Question: Using vs'12, internet Application Template, asp.net MVC4 C# with Kendo UI and Razor Views

Curious on why it won't allow me to create a Folder, then why it won't let me save to anywhere but a "Server MapPath"
1. Why not?
2. Whats the workaround? / the Right way to manage Files ( documentation would suffice )
3. Why can you only upload 29 images at same time, yes maxRequestLength="<PHONE>" is set 29 works fine and fast, 30 takes 5 minutes and displays "The connection was reset"
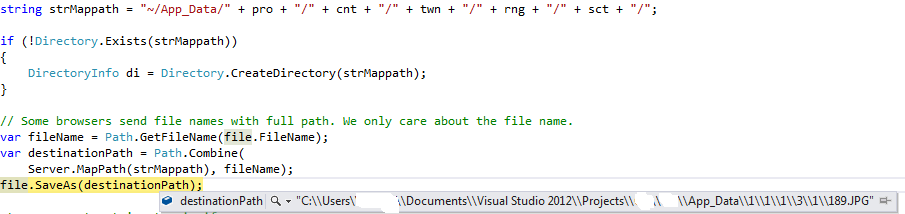
Answer: Are you debugging the application with IIS? If yes then the default application pool will be used and it will not have full permission to manage file system on desired location. The better way you should create app-pool with account to whom you can provide appropriate file management permission.